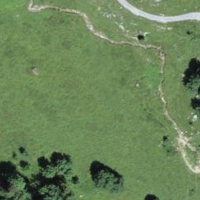
EUNIS habitat code: 23
Species observed at this site:
Miramella alpina
Corvus corone
Omocestus viridulus
Caltha palustris
Cyanistes caeruleus
Cuculus canorus
Aculepeira ceropegia
Phoenicurus ochruros
Aix galericulata
Fringilla coelebs
Carduelis carduelis
Periparus ater